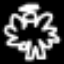
Label: angel